九年级 · 度量几何学
已知 $O A$ 平分 $\angle B O C, P$ 是 $O A$ 上一点, 以 $P$ 为圆心的 $\odot P$ 与 $O C$ 相切, 则 $\odot P$ 与 $0 B$ 的位置关系为 $(\quad)$
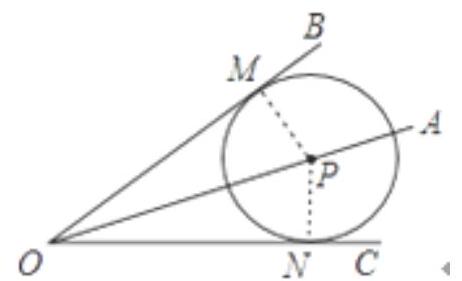
A. 相离
B. 相切
C. 相交
D. 不能确定
答案: B
解析: 【分析】由切线的判定, 结合角平分线的性质, 即可证明.

解: 连接 $N P$.

$\because \odot \mathrm{P}$ 与 $0 \mathrm{C}$ 相切.

$\therefore \mathrm{PN} \perp 0 \mathrm{C}$.

即 PN 为圆半径,

作 $\mathrm{PM} \perp 0 \mathrm{OB}$.

又 $\because O \mathrm{~A}$ 平分 $\angle \mathrm{BOC} ，$ 并由角平分线的性质.

$\therefore \mathrm{PM}=\mathrm{PN}=$ 圆半径.

$\therefore \odot \mathrm{P}$ 与 $0 \mathrm{~B}$ 的位置关系为相切.

故选 B.